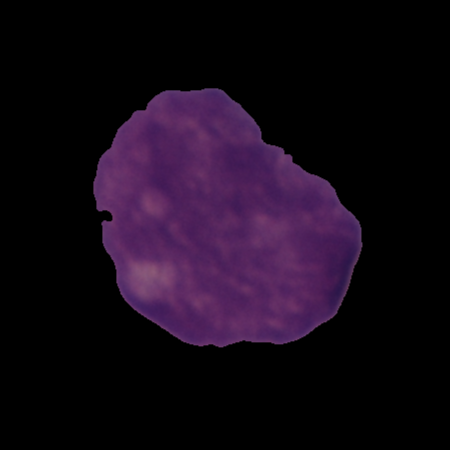
Label: cancer